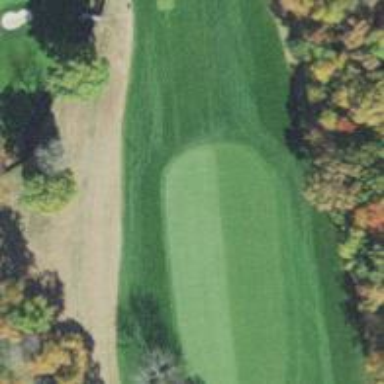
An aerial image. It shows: Path for both roads and golfers.